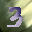
Label: 3